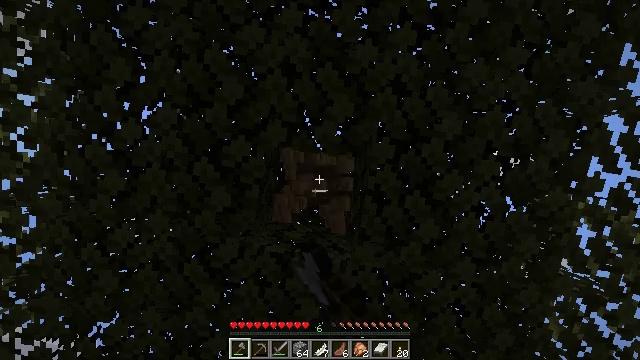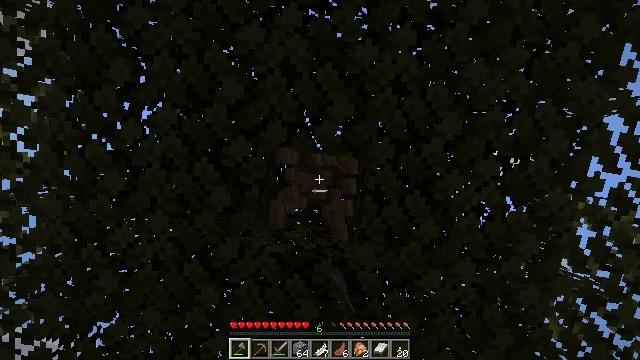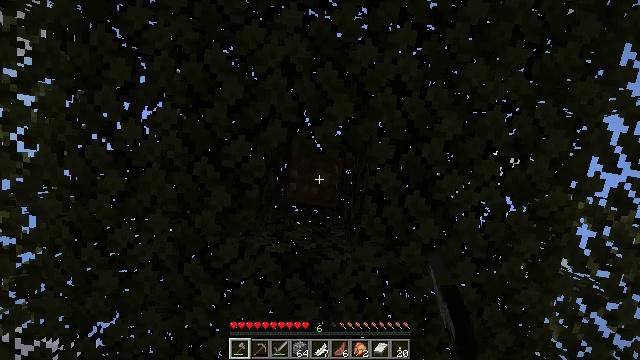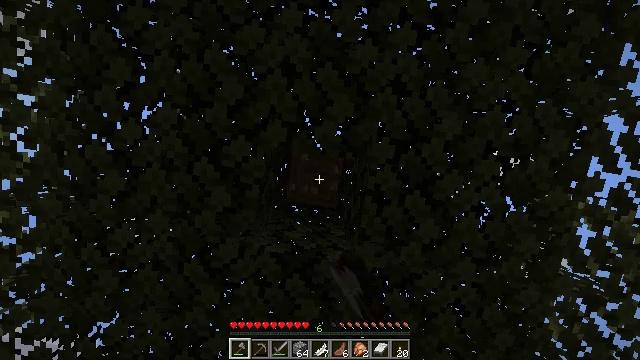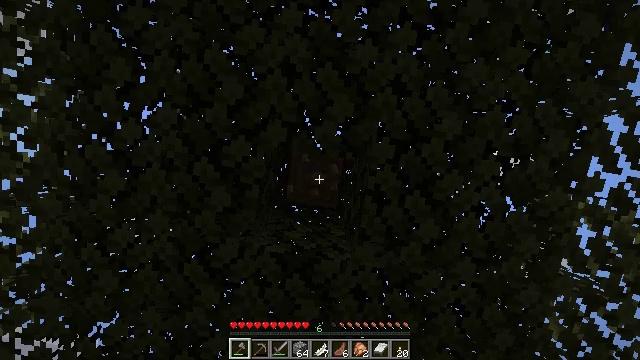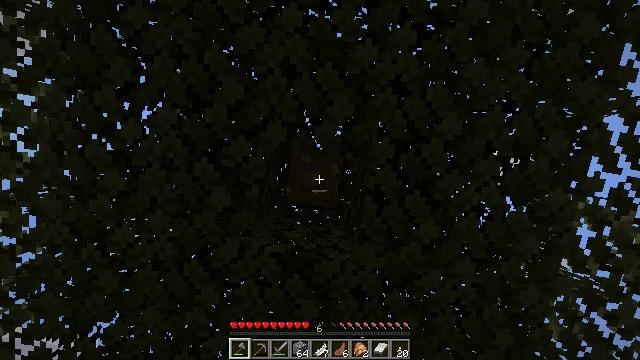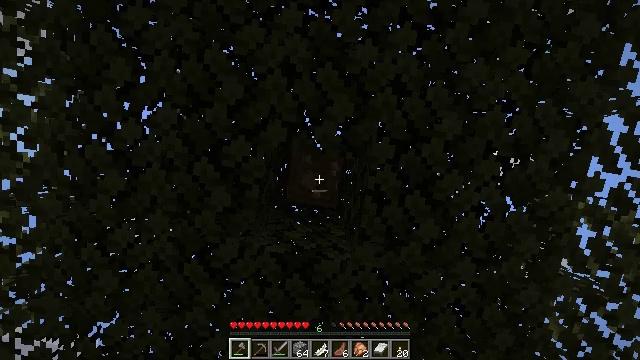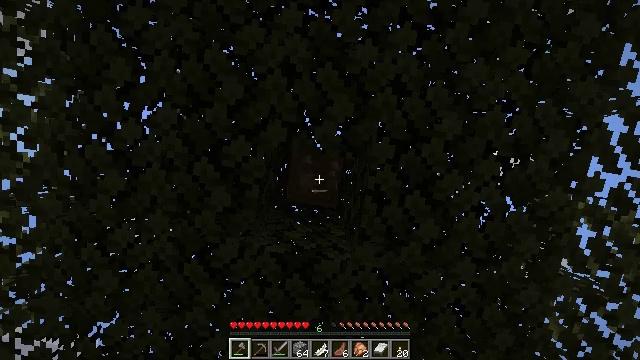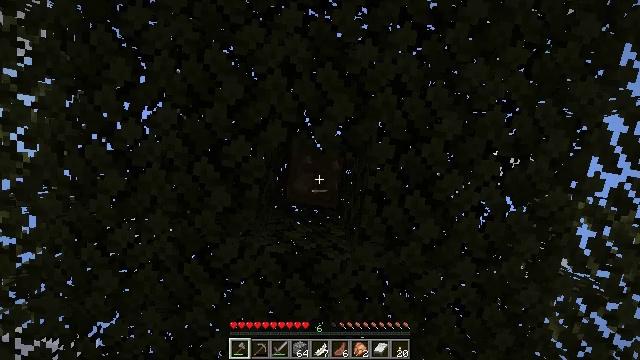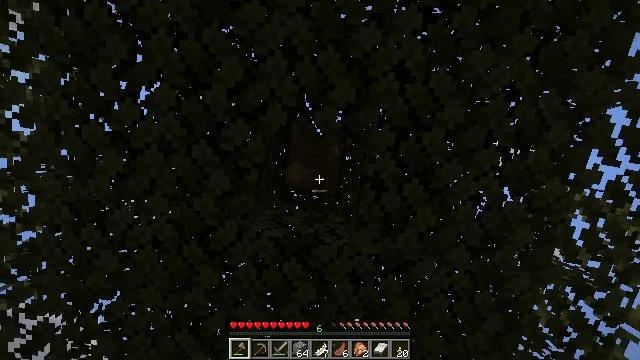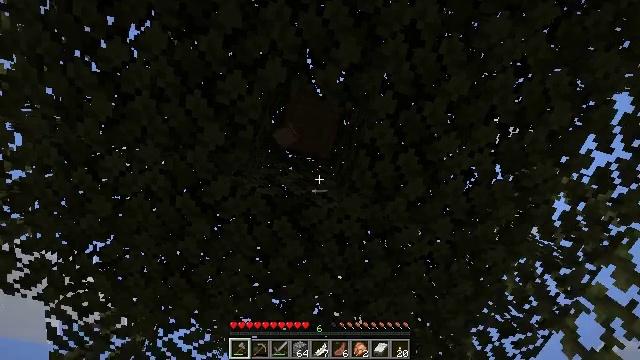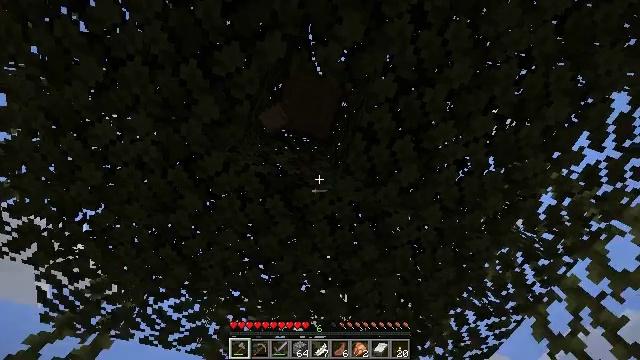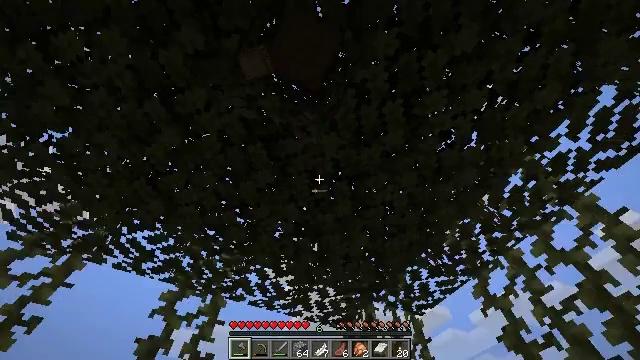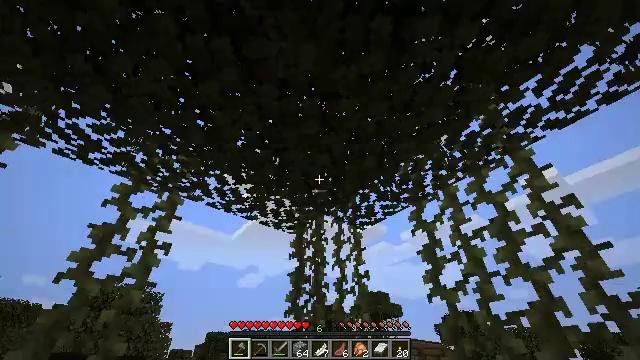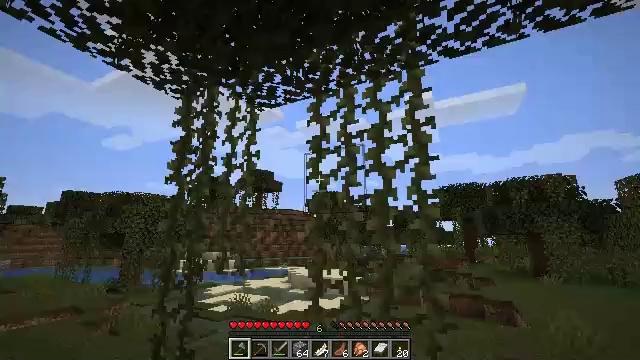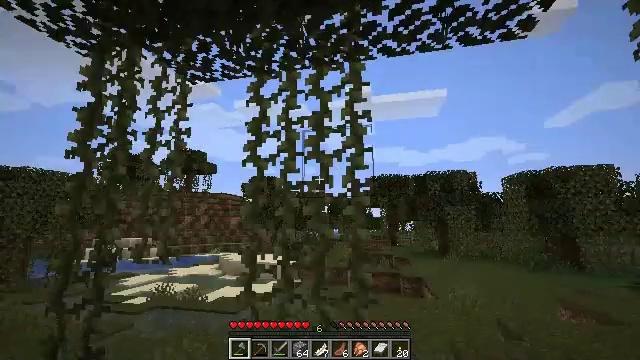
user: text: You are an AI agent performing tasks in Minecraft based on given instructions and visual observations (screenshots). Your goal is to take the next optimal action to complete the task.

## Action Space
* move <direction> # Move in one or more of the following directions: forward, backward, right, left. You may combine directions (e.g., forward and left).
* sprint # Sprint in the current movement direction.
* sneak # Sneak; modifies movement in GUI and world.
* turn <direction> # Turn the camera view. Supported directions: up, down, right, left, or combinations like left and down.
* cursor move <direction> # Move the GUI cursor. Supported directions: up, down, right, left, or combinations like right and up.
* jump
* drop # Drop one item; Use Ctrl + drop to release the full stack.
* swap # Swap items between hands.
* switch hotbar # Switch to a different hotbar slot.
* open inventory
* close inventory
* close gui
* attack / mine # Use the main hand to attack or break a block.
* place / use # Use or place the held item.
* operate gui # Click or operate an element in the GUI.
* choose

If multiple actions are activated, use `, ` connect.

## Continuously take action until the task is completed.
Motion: motion action
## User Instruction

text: Cut down the sugar cane stalks.
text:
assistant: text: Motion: attack / mine
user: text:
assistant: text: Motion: attack / mine
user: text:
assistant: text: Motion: attack / mine
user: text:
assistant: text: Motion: attack / mine
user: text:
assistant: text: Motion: no_op
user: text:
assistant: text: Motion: no_op
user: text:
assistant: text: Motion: no_op
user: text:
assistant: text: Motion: no_op
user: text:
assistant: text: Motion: turn right and down
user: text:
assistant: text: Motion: turn right and down
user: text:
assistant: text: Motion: turn right and down
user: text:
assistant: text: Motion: turn right and down
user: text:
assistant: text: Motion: turn right and down
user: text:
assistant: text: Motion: turn right and down
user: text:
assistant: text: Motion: turn right and down
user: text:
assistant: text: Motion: turn right
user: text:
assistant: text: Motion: turn right and down
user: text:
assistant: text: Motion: move left, turn right and down
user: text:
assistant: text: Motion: move left, turn right
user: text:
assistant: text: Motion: move left
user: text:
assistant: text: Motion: no_op
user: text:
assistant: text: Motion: no_op
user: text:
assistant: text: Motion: no_op
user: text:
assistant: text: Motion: no_op
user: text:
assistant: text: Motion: no_op
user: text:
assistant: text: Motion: no_op
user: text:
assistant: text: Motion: no_op
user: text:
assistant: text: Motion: no_op
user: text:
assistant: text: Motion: move forward
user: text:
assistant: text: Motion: move forward